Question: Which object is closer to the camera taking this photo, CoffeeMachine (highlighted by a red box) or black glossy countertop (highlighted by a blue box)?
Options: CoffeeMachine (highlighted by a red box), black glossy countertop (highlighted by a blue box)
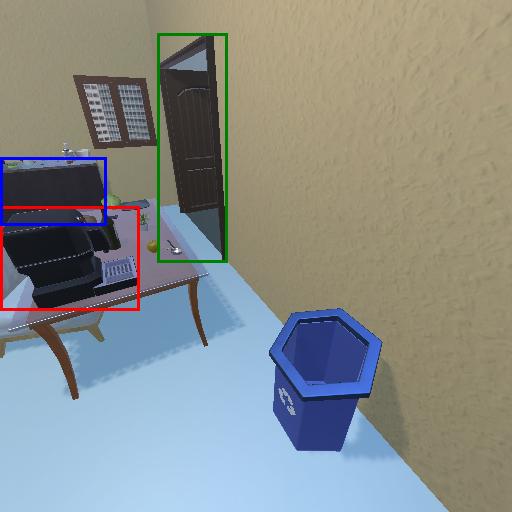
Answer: CoffeeMachine (highlighted by a red box)